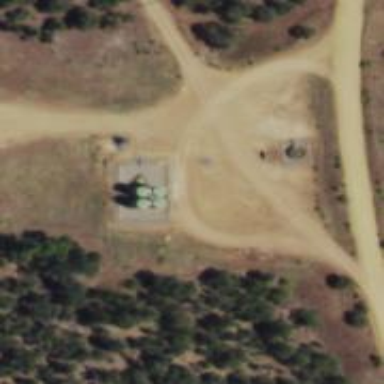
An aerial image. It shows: Storage tank that is man-made.